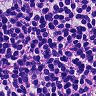
Metastatic tissue present: no